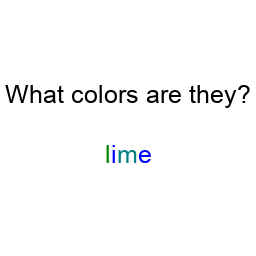
Color: green, blue, teal, blue
Color name shown: lime
Background color: white
Question text color: black